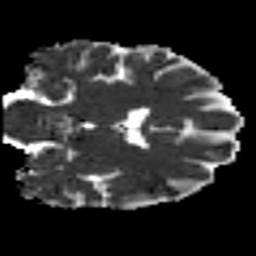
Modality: MD
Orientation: coronal
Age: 46
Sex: female
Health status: healthy
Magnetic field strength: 3 T
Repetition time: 8.4 s
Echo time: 0.0926 s